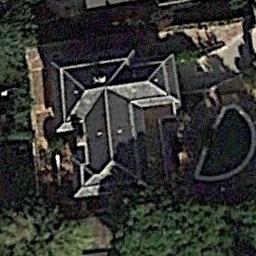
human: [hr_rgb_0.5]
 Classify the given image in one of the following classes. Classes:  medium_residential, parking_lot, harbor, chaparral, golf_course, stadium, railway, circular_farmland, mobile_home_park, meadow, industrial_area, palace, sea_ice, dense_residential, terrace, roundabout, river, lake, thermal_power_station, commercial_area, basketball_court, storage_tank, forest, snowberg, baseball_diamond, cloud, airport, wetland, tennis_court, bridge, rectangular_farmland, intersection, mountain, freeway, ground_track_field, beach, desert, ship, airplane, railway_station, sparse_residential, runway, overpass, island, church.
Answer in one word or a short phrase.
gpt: church